Aerial crown-view tile of a tropical tree (Barro Colorado Island, Panama), acquired 20241216:
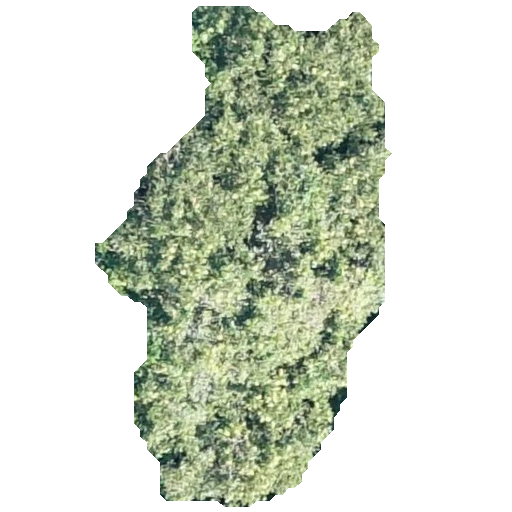
Species: Dipteryx oleifera
GBIF accepted scientific name: Dipteryx oleifera
Crown area: 144.905 m²